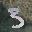
Label: 3